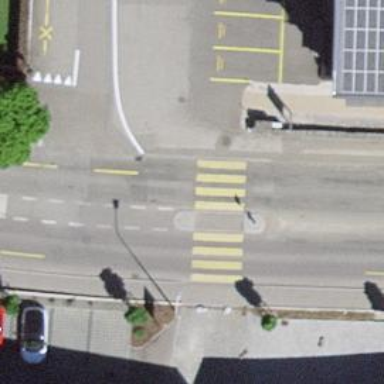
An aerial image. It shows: Marked crossing with visible markings.